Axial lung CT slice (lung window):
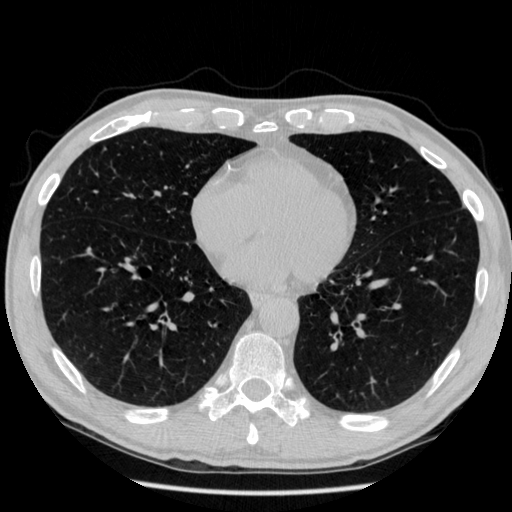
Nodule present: yes
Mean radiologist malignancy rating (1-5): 2